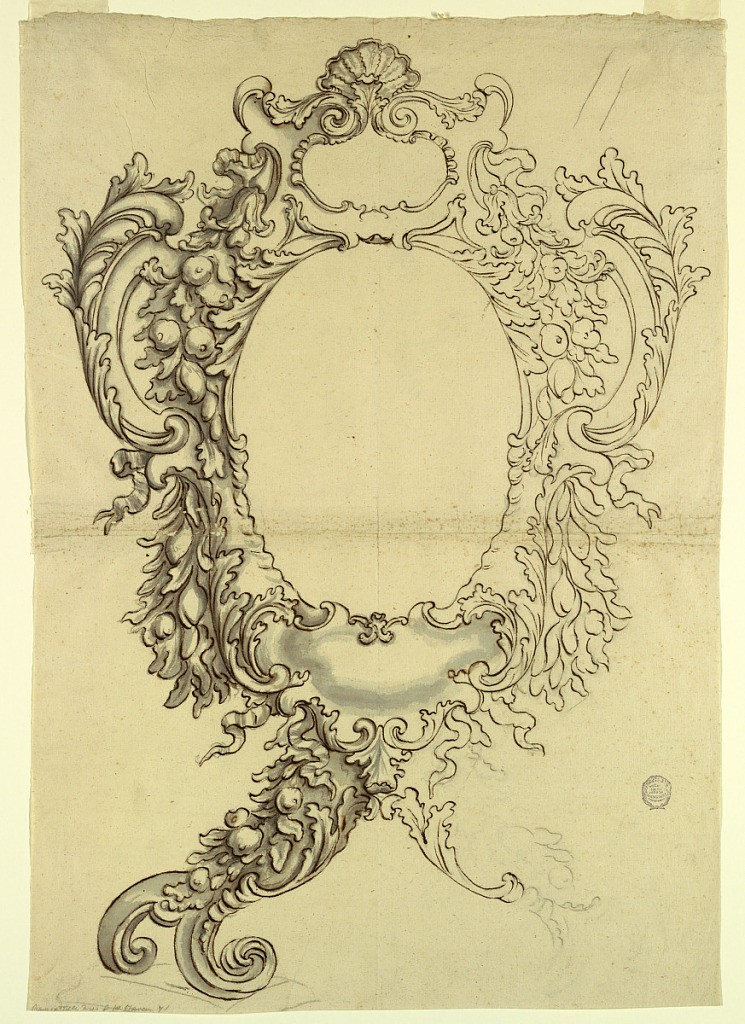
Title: Design for a Frame
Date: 1725–1750
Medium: Black chalk, pen and ink, brush and watercolor on paper
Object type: Drawing
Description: Design for a frame. The right hand shows contours only; the left hand side with shading. Scroll and florals throughout. A shell at top center.